二年级 · 算术
森林医生正在给小动物们体检。

小鹿

(1) ( ) 的体重最重，重 (

(2) 按体重从重到轻的顺序给小动物排队（填写小动物的体重）:

$$
(\quad)>(\quad)>(\quad)>(
$$

（3）小鹿比小猫和企鹅的体重之和还要重多多少千克?
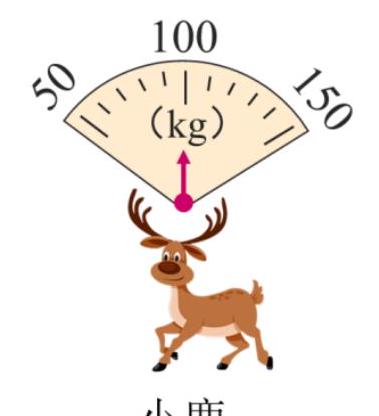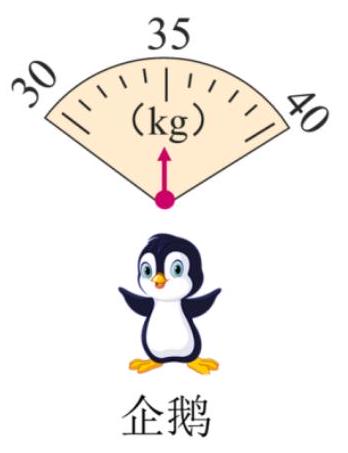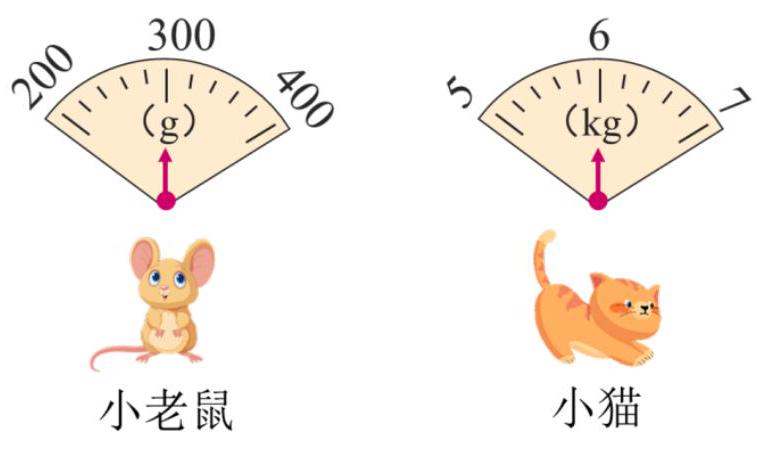
答案: (1) 小鹿 100 小老鼠 300

(2) 100 千克 35 千克 6 千克 300 克

(3) $35+6=41$ (千克) $\quad 100-41=59$ (千克)

答: 小鹿比小猫和企鹅的体重之和还要重多59千克。